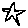
Label: star